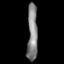
Tissue: prostate
Cell type: T cells
Senescence score: 0.7403
Nuclear area (px): 569
Mean DAPI intensity: 132.091